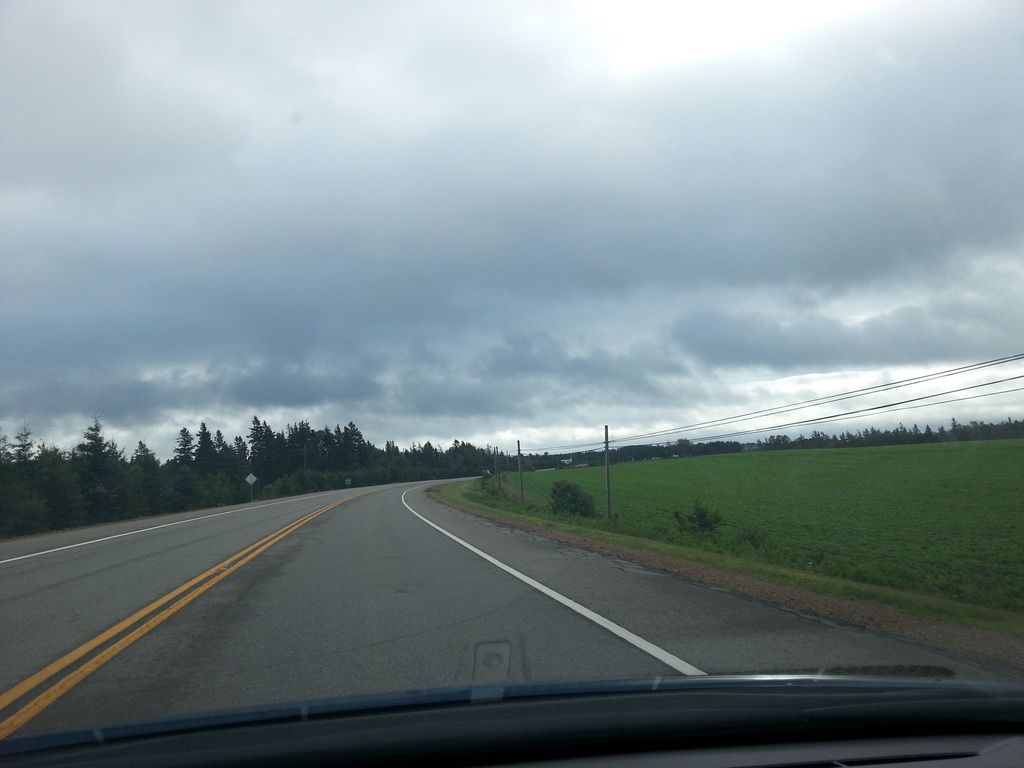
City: charlottetown